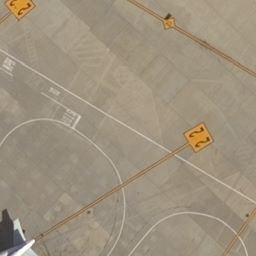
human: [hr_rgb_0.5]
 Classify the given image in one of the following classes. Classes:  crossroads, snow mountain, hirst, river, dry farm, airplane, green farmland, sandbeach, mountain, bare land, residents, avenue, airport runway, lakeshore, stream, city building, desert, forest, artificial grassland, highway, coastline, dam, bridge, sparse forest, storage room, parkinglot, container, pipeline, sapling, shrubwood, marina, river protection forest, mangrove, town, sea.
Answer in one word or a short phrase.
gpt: airport runway